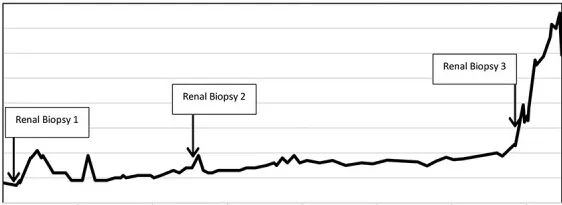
Serum creatinine trend over time.
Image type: chart (chart)